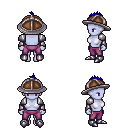
a pixel art fantasy rpg character, female body template, dark elf, purple skin, steel arm armor, magenta pants, blue mohawk hairstyle, chain helm, metal boots, four views (front, back, left, right), 2x2 character sprite sheet, small pixel art, hard edges, no anti-aliasing